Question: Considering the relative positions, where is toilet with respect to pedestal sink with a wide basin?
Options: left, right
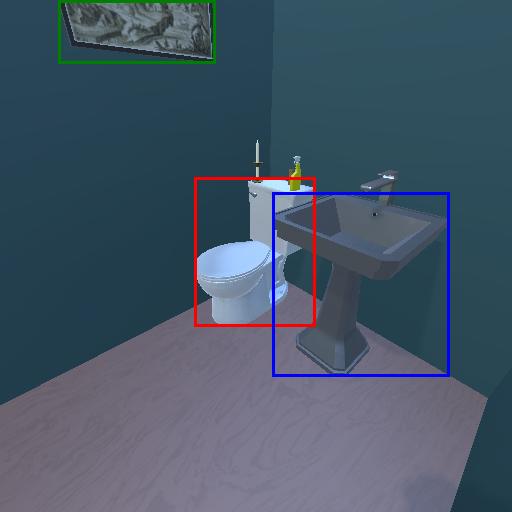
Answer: left